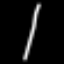
Label: line